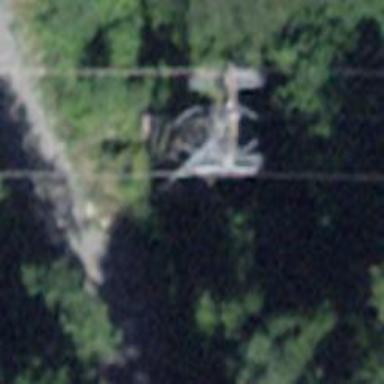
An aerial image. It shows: Pylon for aerialway.